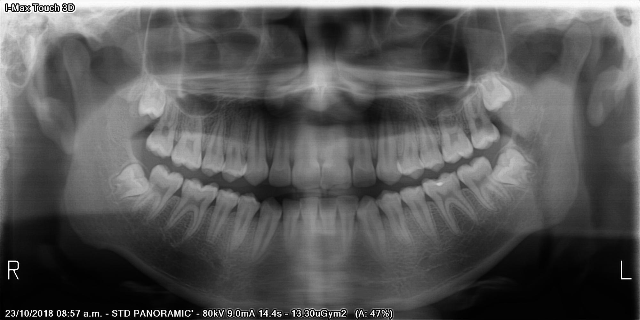
adult